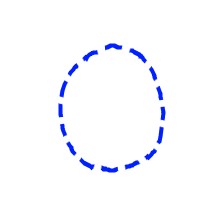
Shape: circle